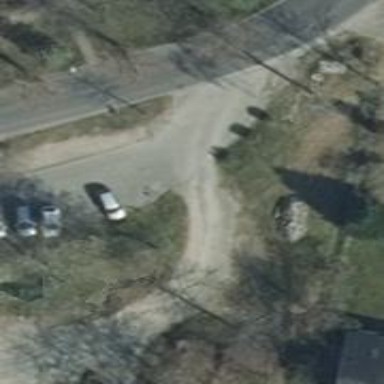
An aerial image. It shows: Emergency access point on the road.